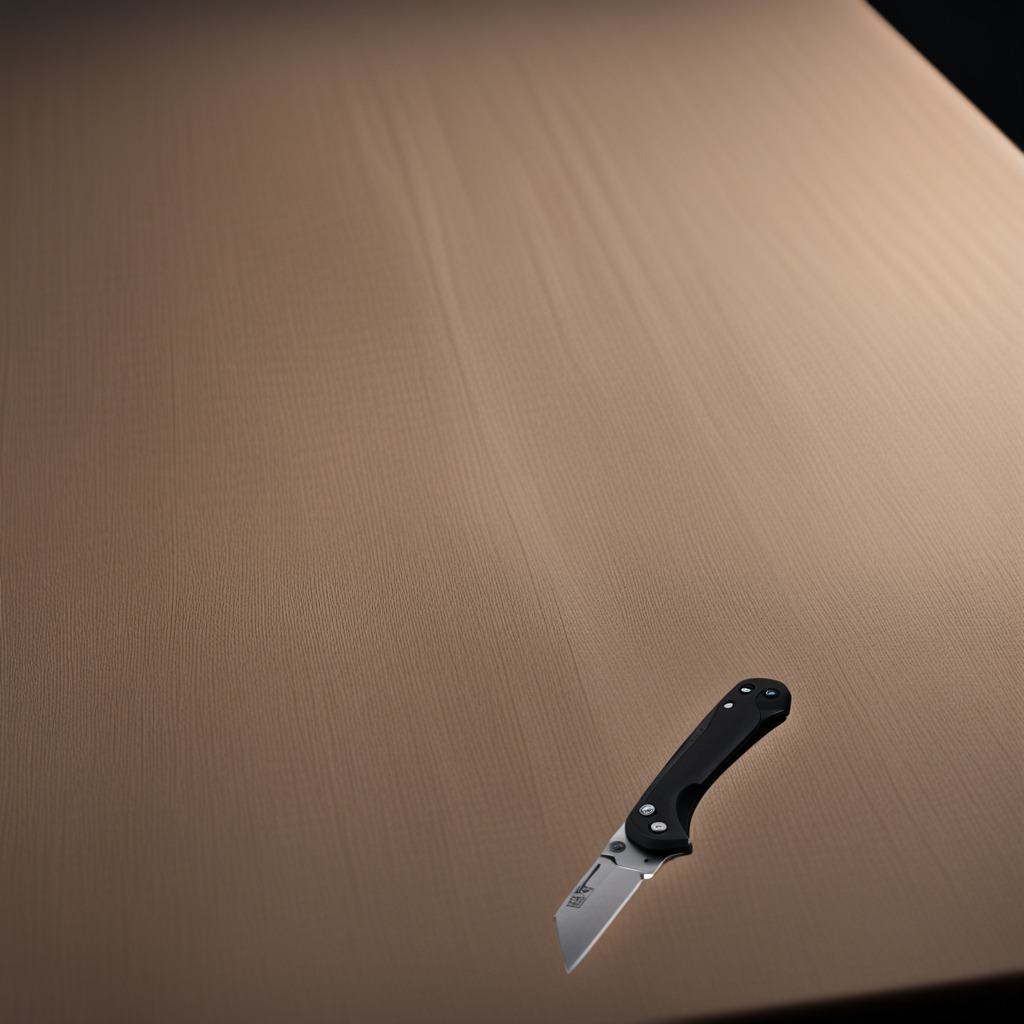
A utility knife is lying on a wooden table.